Interaction volume radius: 5 \u00c5
Interaction volume height: 10 \u00c5
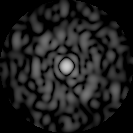
Disorder parameter: 0.8365